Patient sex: F
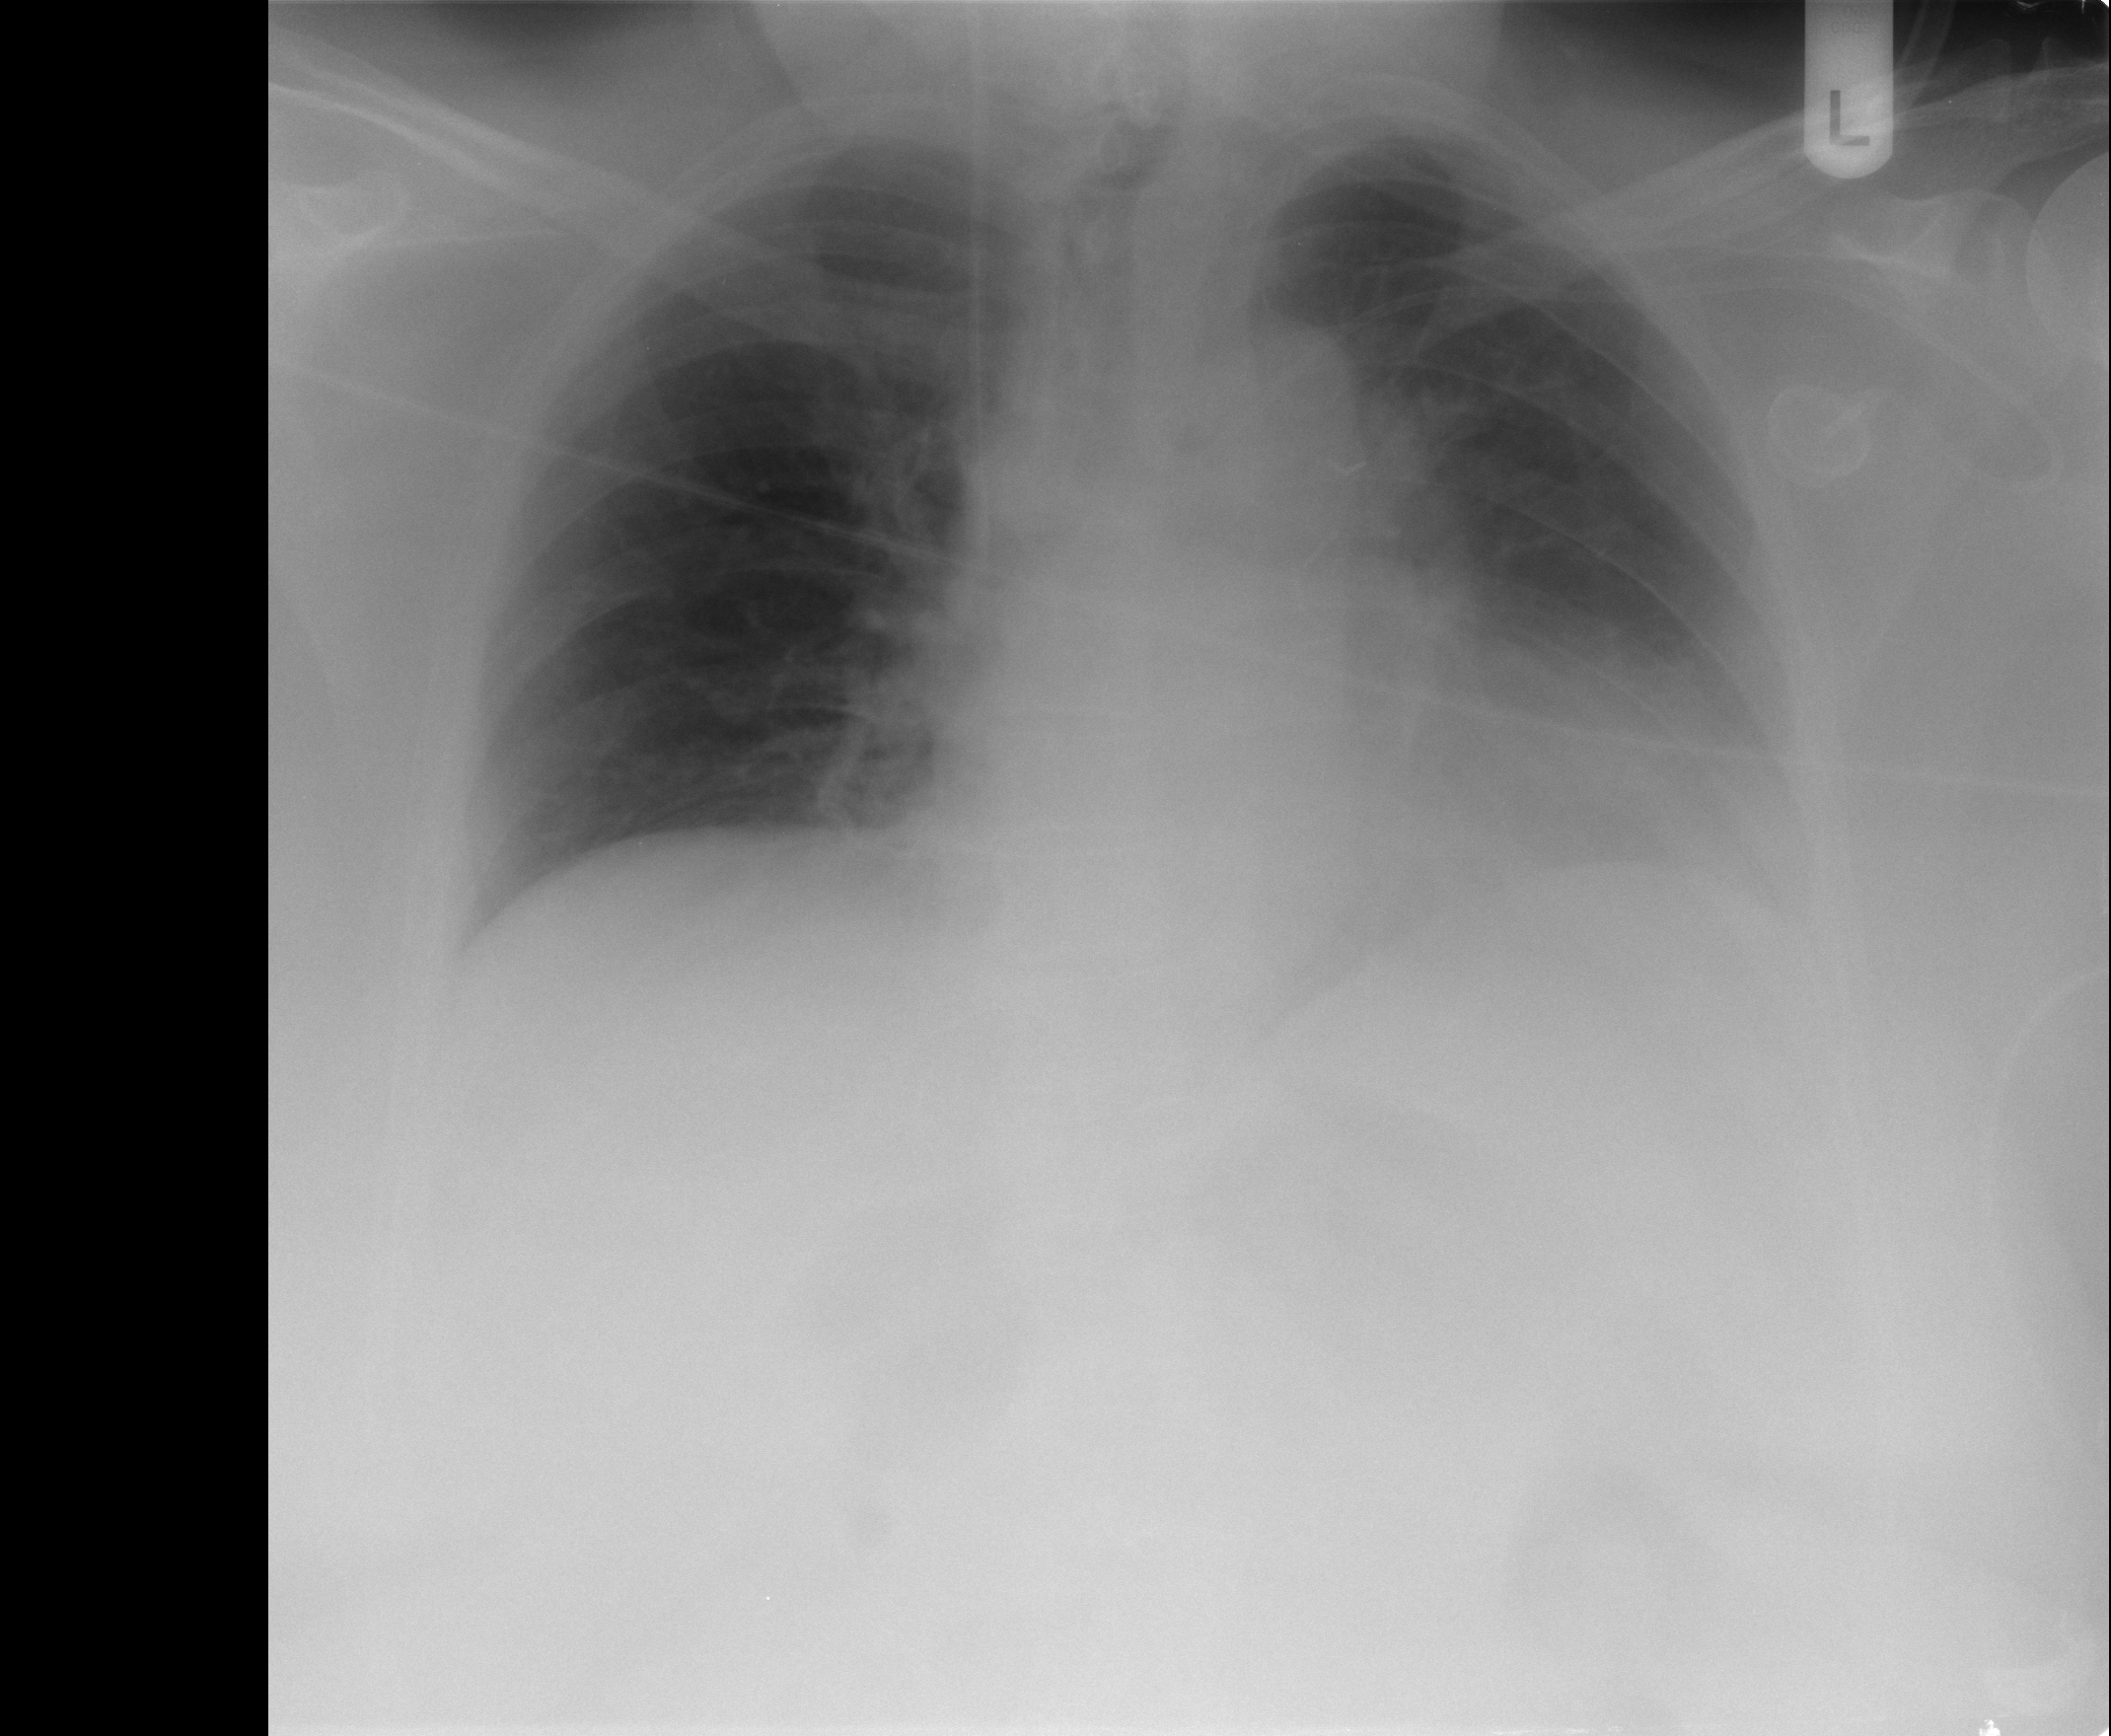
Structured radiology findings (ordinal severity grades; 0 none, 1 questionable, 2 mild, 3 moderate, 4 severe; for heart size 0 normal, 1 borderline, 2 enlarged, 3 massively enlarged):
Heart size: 2
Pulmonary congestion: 0
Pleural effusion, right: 0
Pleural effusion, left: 1
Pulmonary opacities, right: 0
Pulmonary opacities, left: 0
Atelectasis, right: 0
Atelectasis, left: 2